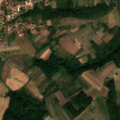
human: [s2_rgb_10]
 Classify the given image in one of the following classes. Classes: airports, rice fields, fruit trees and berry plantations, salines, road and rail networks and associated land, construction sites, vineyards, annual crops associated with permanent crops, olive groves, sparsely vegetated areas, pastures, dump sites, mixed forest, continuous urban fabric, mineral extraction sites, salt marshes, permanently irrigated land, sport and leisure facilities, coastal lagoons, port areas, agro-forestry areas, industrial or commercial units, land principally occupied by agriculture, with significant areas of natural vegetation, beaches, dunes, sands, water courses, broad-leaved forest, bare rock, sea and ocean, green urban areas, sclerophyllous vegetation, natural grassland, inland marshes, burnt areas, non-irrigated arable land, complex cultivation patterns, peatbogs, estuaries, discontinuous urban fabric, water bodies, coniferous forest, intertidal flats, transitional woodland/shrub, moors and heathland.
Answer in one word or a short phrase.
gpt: discontinuous urban fabric, complex cultivation patterns, land principally occupied by agriculture, with significant areas of natural vegetation, broad-leaved forest